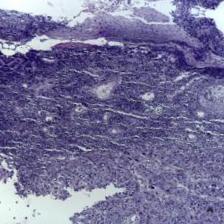
Diagnosis: OSCC